Question: I would like to build least-cost paths between the polygon (e.g. polygon A) where there is a wolf and all polygons that are situated in a radius of 3 km around the wolf and to found the polygon that has the lowest cost (see also <URL>. The process is repeated from the polygon B and so forth.
'''
to-report path-cost
ask wolves [
set my-list-of-polygons-in-buffer ( [plabel] of patches in-radius 3 )
set my-list-of-polygons-in-buffer remove-duplicates my-list-of-polygons-in-buffer
set my-list-of-polygons-in-buffer remove [plabel] of patch-here my-list-of-polygons-in-buffer
set my-list-of-polygons-in-buffer remove "" my-list-of-polygons-in-buffer
foreach my-list-of-polygons-in-buffer [
let ID-polygon-in-buffer ?
ask patches with [plabel = ID-polygon-in-buffer] [
set path-cost calculate-LCP [my-ID-polygon] of myself ID-polygon-in-buffer] ] ]
report [plabel] of (min-one-of patches [path-cost])
end
'''
1) From the polygon A, the code works because only the polygons in the buffer have a path cost. But from the polygon B, there is a problem. The code finds the polygon that has the lowest cost among polygons that are situated in the buffer of polygon A and in the buffer of polygon B. The code has to find only the polygon that has the lowest cost among polygons in the buffer of polygon B. How can I resolve this problem? Have I to reset the state variable "path-cost" for each polygon patch before to calculate path cost from polygon B?
'''
ask patches [
set path-cost 0 ]
'''
2) If a same polygon is included in the buffer of both three wolves, how the path cost will be assign to state variable "path-cost" for each patch polygon i.e. is it possible to have 3 x cost value for a same polygon ?
3) In the figure below, why does the least-cost path not follow a straight line? The least-cost path takes the patch diagonal instead of the patch side that is shorter.

Thank you very much for your help.
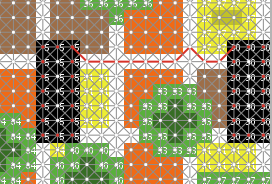
Answer: I'm going to answer your questions in reverse.
3) As Seth mentioned, this is a separate question. That said, here's the answer. By default, all links cost the same amount. That is, diagonal links cost the same amount as horizontal links. Thus, there's no reason to prefer the horizontal links over the diagonal ones. The cost is actually the same. You can use link weights to resolve this. Just make a new link variable ('cost' or something), set it to the length of the link, and then ask for the shortest weighted path using that variable.
2) Not really. You could set 'path-cost' to a list that contains the values for the different wolves, but I wouldn't recommend. I don't think using a patch variable is the right way to go here.
1) You would have to set path cost to 0, but there's a better way. Also, your procedure only returns the least cost path for the last wolf run (since the wolves keep overwriting the patch variables).
First, I think that you actually want 'path-cost' to be a wolf procedure (I would also name it something like 'least-cost-polygon' as it's actually reporting a polygon). That is just, it just gives the nearest polygon for a wolf. So here is a simplified version that does that and doesn't store anything in any patch variables (thus avoiding collision because nothing is overwritten):
'''
to-report least-cost-polygon
[ plabel ] of min-one-of patches in-radius 3 with [ plabel != [plabel] of myself ] [
calculate-LCP [ my-ID-polygon ] of myself
]
end
'''